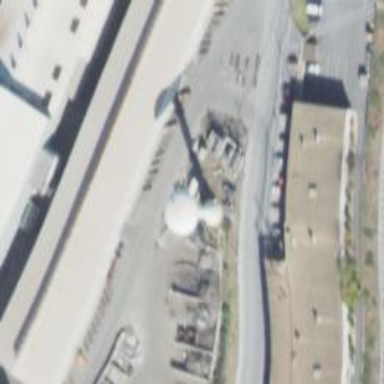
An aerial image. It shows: Water tower that is man-made.